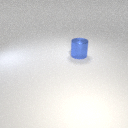
large blue metal cylinder